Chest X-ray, PA view. Patient: 40 years old, sex M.
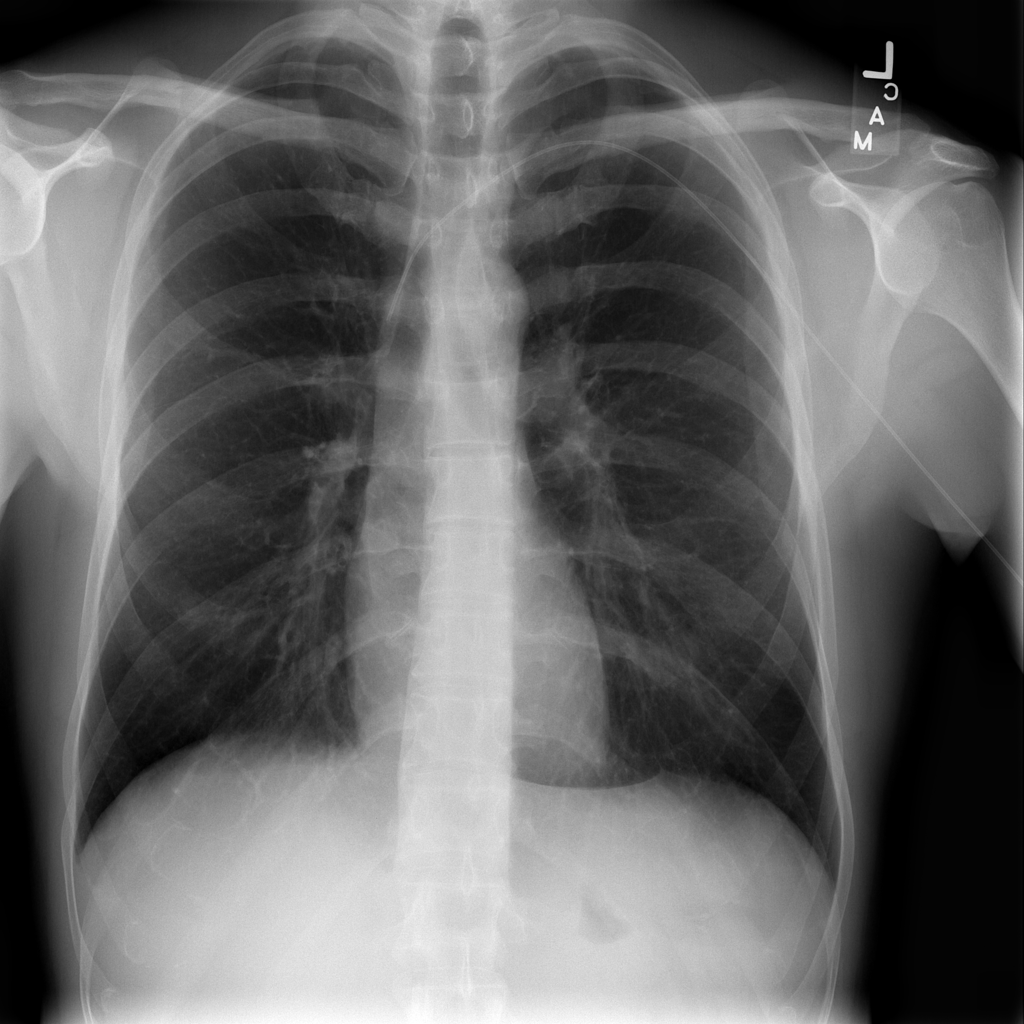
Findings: No Finding